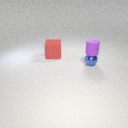
small blue metal sphere to the right of large red rubber cube